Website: bh-photo
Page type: billing-address
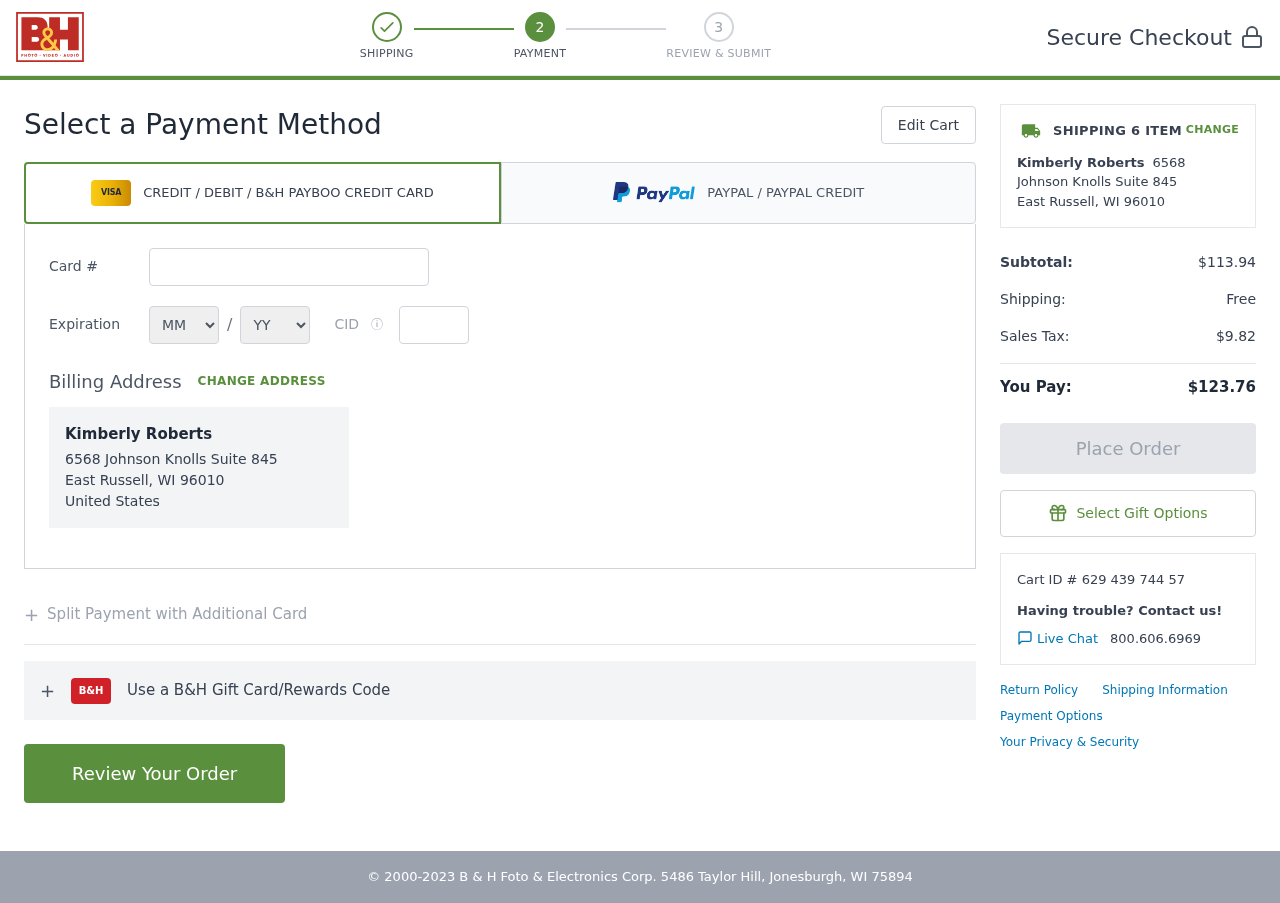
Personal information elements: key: PII_CARD_CVV
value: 662
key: PII_CARD_EXPIRY_MONTH
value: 03
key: PII_CARD_EXPIRY_YEAR
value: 29
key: PII_CARD_NUMBER
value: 6011 1034 5785 7684
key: PII_CITY_STATE_ZIP
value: East Russell, WI 96010
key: PII_COUNTRY
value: United States
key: PII_FULLNAME
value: Kimberly Roberts
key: PII_STREET
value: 6568 Johnson Knolls Suite 845
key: PII_FULLNAME2
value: Kimberly Roberts
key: PII_STREET2
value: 6568 Johnson Knolls Suite 845
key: PII_CITY_STATE_ZIP2
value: East Russell, WI 96010
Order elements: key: ORDER_NUM_ITEMS
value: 6
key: ORDER_SUBTOTAL
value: $113.94
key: ORDER_SHIPPING_COST
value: Free
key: ORDER_TAX
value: $9.82
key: ORDER_TOTAL
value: $123.76
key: ORDER_ID
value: Cart ID # 629 439 744 57